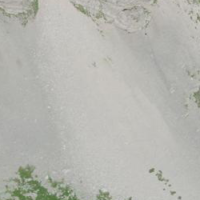
EUNIS habitat code: 31
Species observed at this site:
Adenostyles alpina